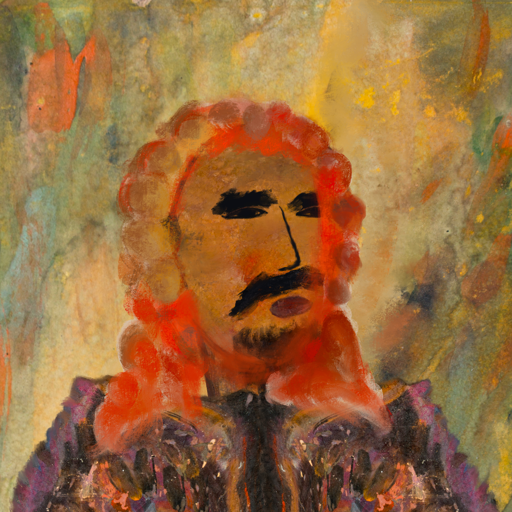
Background: Comrade, Head And Neck Side: Pipe, Face Side: Mosgoul, Bust: Gypsy_Queen, Hair Side: Rupkatha, Head Accessory: Blank, Second Necklace: Blank, Necklace: Blank, Baby: Blank